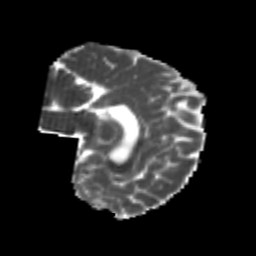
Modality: MD
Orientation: sagittal
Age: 25
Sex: female
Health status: healthy
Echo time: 0.074 s